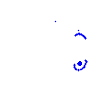
Particle: electron